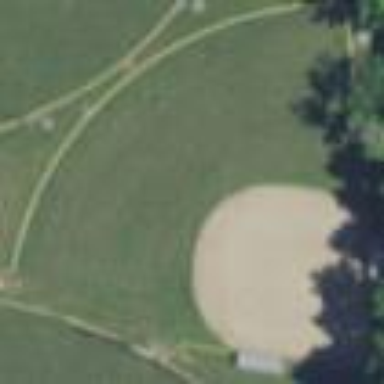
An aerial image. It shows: Baseball pitch for leisure land activities.